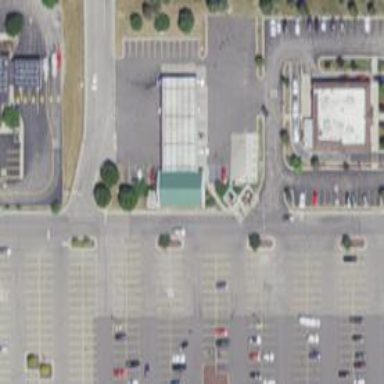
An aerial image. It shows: Convenience shop.